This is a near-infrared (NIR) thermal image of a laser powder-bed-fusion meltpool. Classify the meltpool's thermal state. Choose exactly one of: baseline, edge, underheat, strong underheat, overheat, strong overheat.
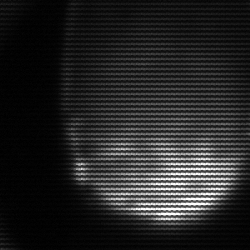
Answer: edge